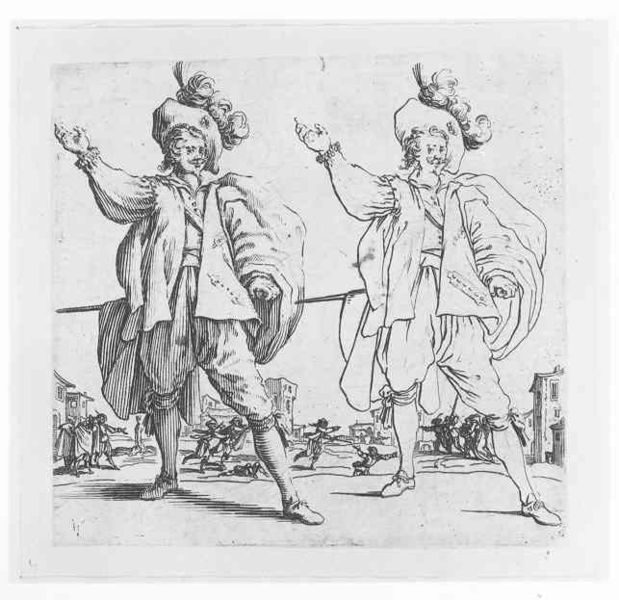
Titel: Türke mit ausgestrecktem rechten Arm von hinten, im Hintergrund Kampfgetümmel
Künstler: Jacques Callot
Standort: Karlsruhe
Institution: Staatliche Kunsthalle Karlsruhe
Schlagwörter: feder, fuß, hand, himmel, kampf, kämpfer, mann, schatten, umhang, weiß, menschen, stadt, fenster, frisur, geste, grau, hintergrund, hut, hüte, männer, schmuck, schwarz, skizze, vordergrund, zeichnung, gebäude, haus, tuch, fest, leute, mode, schleife, tanz, bart, bärte, feier, hemd, hose, jacke, mütze, schnurrbart, arm, arme, barock, falten, federn, kleidung, mensch, rembrandt, spitze, stehen, weit, ärmel, herr, holland, hände, portrait, porträt, spiegel, häuser, busch, figur, gewand, haare, kostüm, mantel, pose, stehend, stoff, blatt, person, schleifen, knopf, locken, sack, turm, beine, federbusch, federhut, kopfbedeckung, spanien, bein, zwei, haltung, schuhe, studie, hosen, laufen, dorf, grafik, markt, platz, figuren, französisch, krieg, schlacht, soldaten, detail, streifen, robe, strumpf, faltenwurf, kontrapost, schnauzbart, schnauzer, weste, abbild, flucht, stadtansicht, klinge, strümpfe, ruine, stolz, linie, clown, druck, radierung, stich, linol, schwarzweiß, schwert, schwerter, säbel, faust, jacken, waffe, holzdruck, bleistift, degen, gestik, posieren, stiefel, schritt, schuh, entwurf, kämpfen, rolle, tracht, barett, sänger, männlich, mittelalter, krieger, fechten, duell, kostüme, kniebundhose, kniestrümpfe, kniebundhosen, edelmann, pluderhose, federschmuck, schnallenschuhe, gruß, sieger, doppelt, tänzer, kniebund, pluderhosen, knecht, doppel, doppelung, italienisch, gleich, fechter, zwilling, beinkleid, eroberer, gehoben, riese, zweimal, landsknecht, wallend, musketiere, pumphosen, don, landsknechte, söldner, plazt, musketier, portraot, überlebensgroß, culotte, adelsherr, skizzer, hse, doppelgaenger, knieundhose, +degen, zeuichnung, cichotte, hinterhrund, pümphosen, dentwurf, zeichjnung